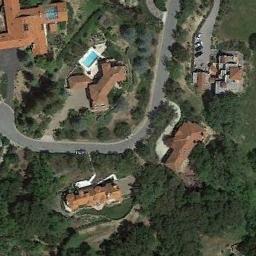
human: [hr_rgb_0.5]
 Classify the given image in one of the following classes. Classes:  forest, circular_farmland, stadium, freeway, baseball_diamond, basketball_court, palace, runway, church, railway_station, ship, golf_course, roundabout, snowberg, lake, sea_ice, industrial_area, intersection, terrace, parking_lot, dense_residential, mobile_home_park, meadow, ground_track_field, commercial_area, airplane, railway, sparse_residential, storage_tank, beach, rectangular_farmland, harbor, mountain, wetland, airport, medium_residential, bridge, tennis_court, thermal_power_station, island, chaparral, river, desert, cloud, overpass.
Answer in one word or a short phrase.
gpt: sparse_residential